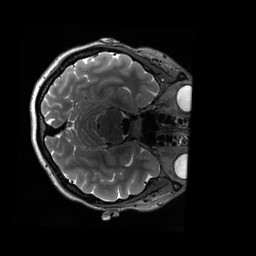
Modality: T2w
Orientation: axial
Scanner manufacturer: siemens
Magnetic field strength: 3 T
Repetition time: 3.2 s
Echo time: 0.564 s